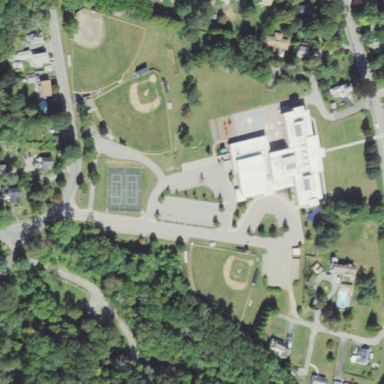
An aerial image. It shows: School.